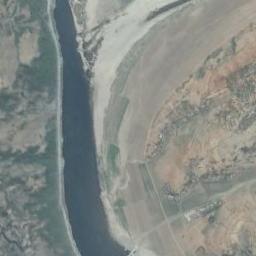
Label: river